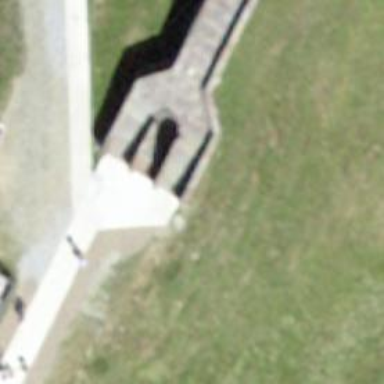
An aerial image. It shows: Steps made of paving stones.